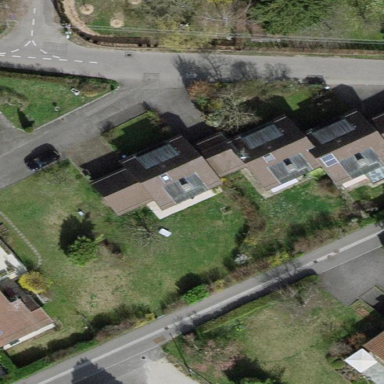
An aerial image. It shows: Garden enclosed by fence.